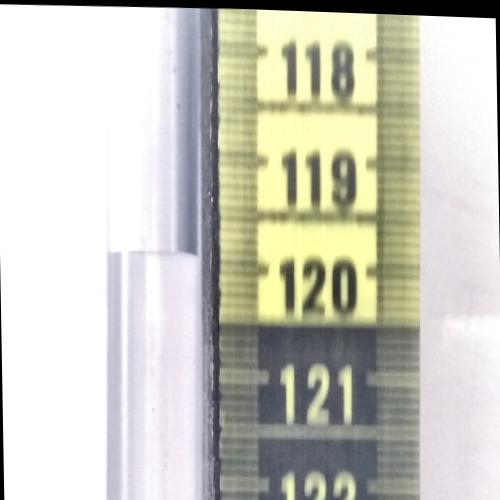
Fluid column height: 120.0 cm